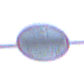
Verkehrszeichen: Zollstelle
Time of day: SunriseSunset
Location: Outdoor (Urban)
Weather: Clear
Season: NotSpecified
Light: Natural